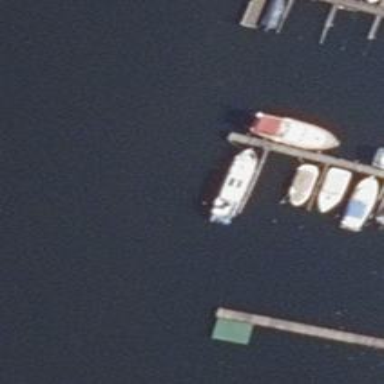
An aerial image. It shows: Man-made pier.